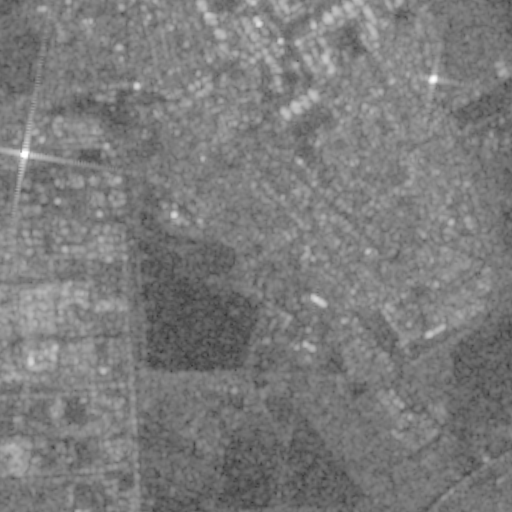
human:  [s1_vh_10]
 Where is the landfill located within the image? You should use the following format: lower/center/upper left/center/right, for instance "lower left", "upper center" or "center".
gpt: The landfill is located in the lower center of the image.
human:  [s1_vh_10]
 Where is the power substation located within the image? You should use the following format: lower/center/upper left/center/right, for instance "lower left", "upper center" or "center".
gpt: The power substation is located in the lower right of the image.
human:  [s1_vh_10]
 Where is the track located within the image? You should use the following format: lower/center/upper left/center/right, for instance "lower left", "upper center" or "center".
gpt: The track is located in the upper right of the image.
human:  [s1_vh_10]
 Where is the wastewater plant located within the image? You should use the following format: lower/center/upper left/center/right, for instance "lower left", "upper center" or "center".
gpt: The wastewater plant is located in the upper left of the image.
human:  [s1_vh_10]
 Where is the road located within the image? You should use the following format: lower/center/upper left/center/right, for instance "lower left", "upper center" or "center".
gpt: There is no road in the image.

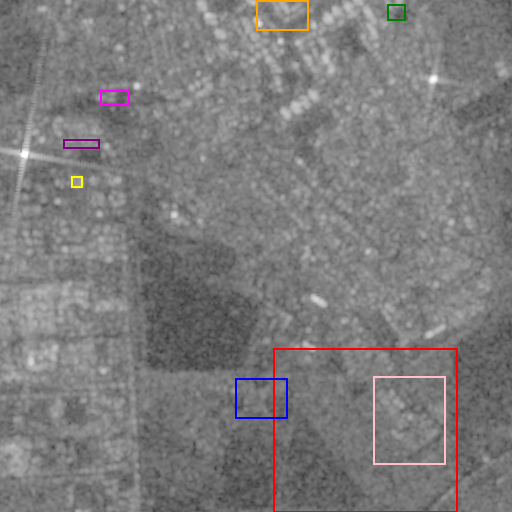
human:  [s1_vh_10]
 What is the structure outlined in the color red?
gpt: The structure outlined in red is a crop field.
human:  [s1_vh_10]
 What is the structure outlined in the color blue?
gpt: The structure outlined in blue is a landfill.
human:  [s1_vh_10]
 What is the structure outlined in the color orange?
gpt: The structure outlined in orange is a park.
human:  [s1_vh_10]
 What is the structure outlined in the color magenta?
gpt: The structure outlined in magenta is a parking lot.
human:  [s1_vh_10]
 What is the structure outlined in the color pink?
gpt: The structure outlined in pink is a power substation.
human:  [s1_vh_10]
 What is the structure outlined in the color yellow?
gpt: The structure outlined in yellow is a storage tank.
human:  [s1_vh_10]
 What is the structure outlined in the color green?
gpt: The structure outlined in green is a track.
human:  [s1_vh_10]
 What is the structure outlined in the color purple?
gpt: The structure outlined in purple is a wastewater plant.
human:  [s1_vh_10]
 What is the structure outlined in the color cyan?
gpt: There is no cyan outline.